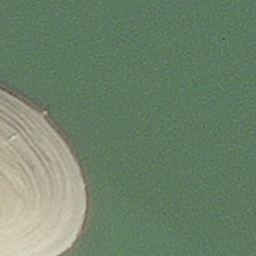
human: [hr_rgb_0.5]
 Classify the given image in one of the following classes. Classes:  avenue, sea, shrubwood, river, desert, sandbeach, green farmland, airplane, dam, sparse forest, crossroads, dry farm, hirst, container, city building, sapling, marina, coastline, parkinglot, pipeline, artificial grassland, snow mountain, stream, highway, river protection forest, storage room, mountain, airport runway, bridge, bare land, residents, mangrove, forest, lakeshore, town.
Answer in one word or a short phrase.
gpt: hirst